Question: I'm using ObjectListview.
I have enable the usesubitemcheckbox.
but the problem is, when i click the checkboxes in the subitems, the checkboxes is not changing the state.

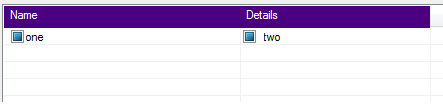
Answer: My best guess would be that there is just no bool aspect assigned.
Check that
- 'AspectName'- 'bool'- 'IsEditable'
If you use 'AspectGetter' and 'AspectSetter' make sure those use bool as well. I believe subitem checkboxes can also be tri-state using 'CheckState' type and setting the column property 'TriStateCheckBoxes' to true. (Also use the ObjectListView properties for the checkbox of the first column, its "special" with respect to the other columns).